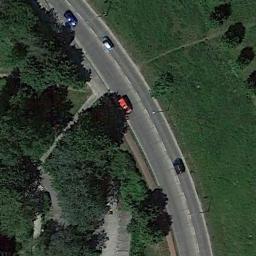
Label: freeway